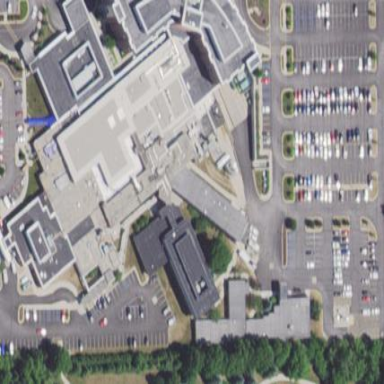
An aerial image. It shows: Hospital with helipad for emergency medical services.